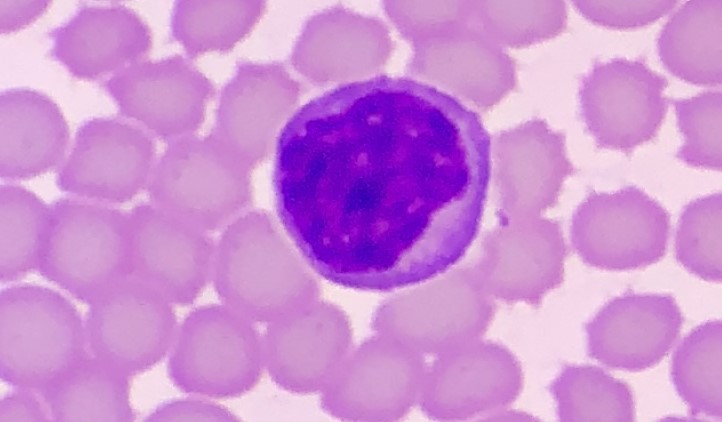
White blood cell type: Lymphocyte